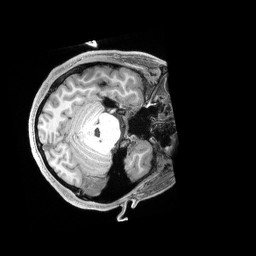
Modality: T1w
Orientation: axial
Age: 21
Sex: male
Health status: healthy
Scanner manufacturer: siemens
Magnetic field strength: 3 T
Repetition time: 2.4 s
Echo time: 0.00228 s